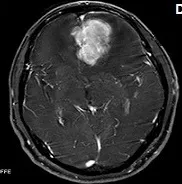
(A-F) are MRI showing the lesion: the lesion is located at bilateral frontal lobe and corpus callosum with massive vasogenic edema surrounding it.
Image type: radiology (mri)